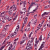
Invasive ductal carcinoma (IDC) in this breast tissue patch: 1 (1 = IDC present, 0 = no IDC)